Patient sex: F
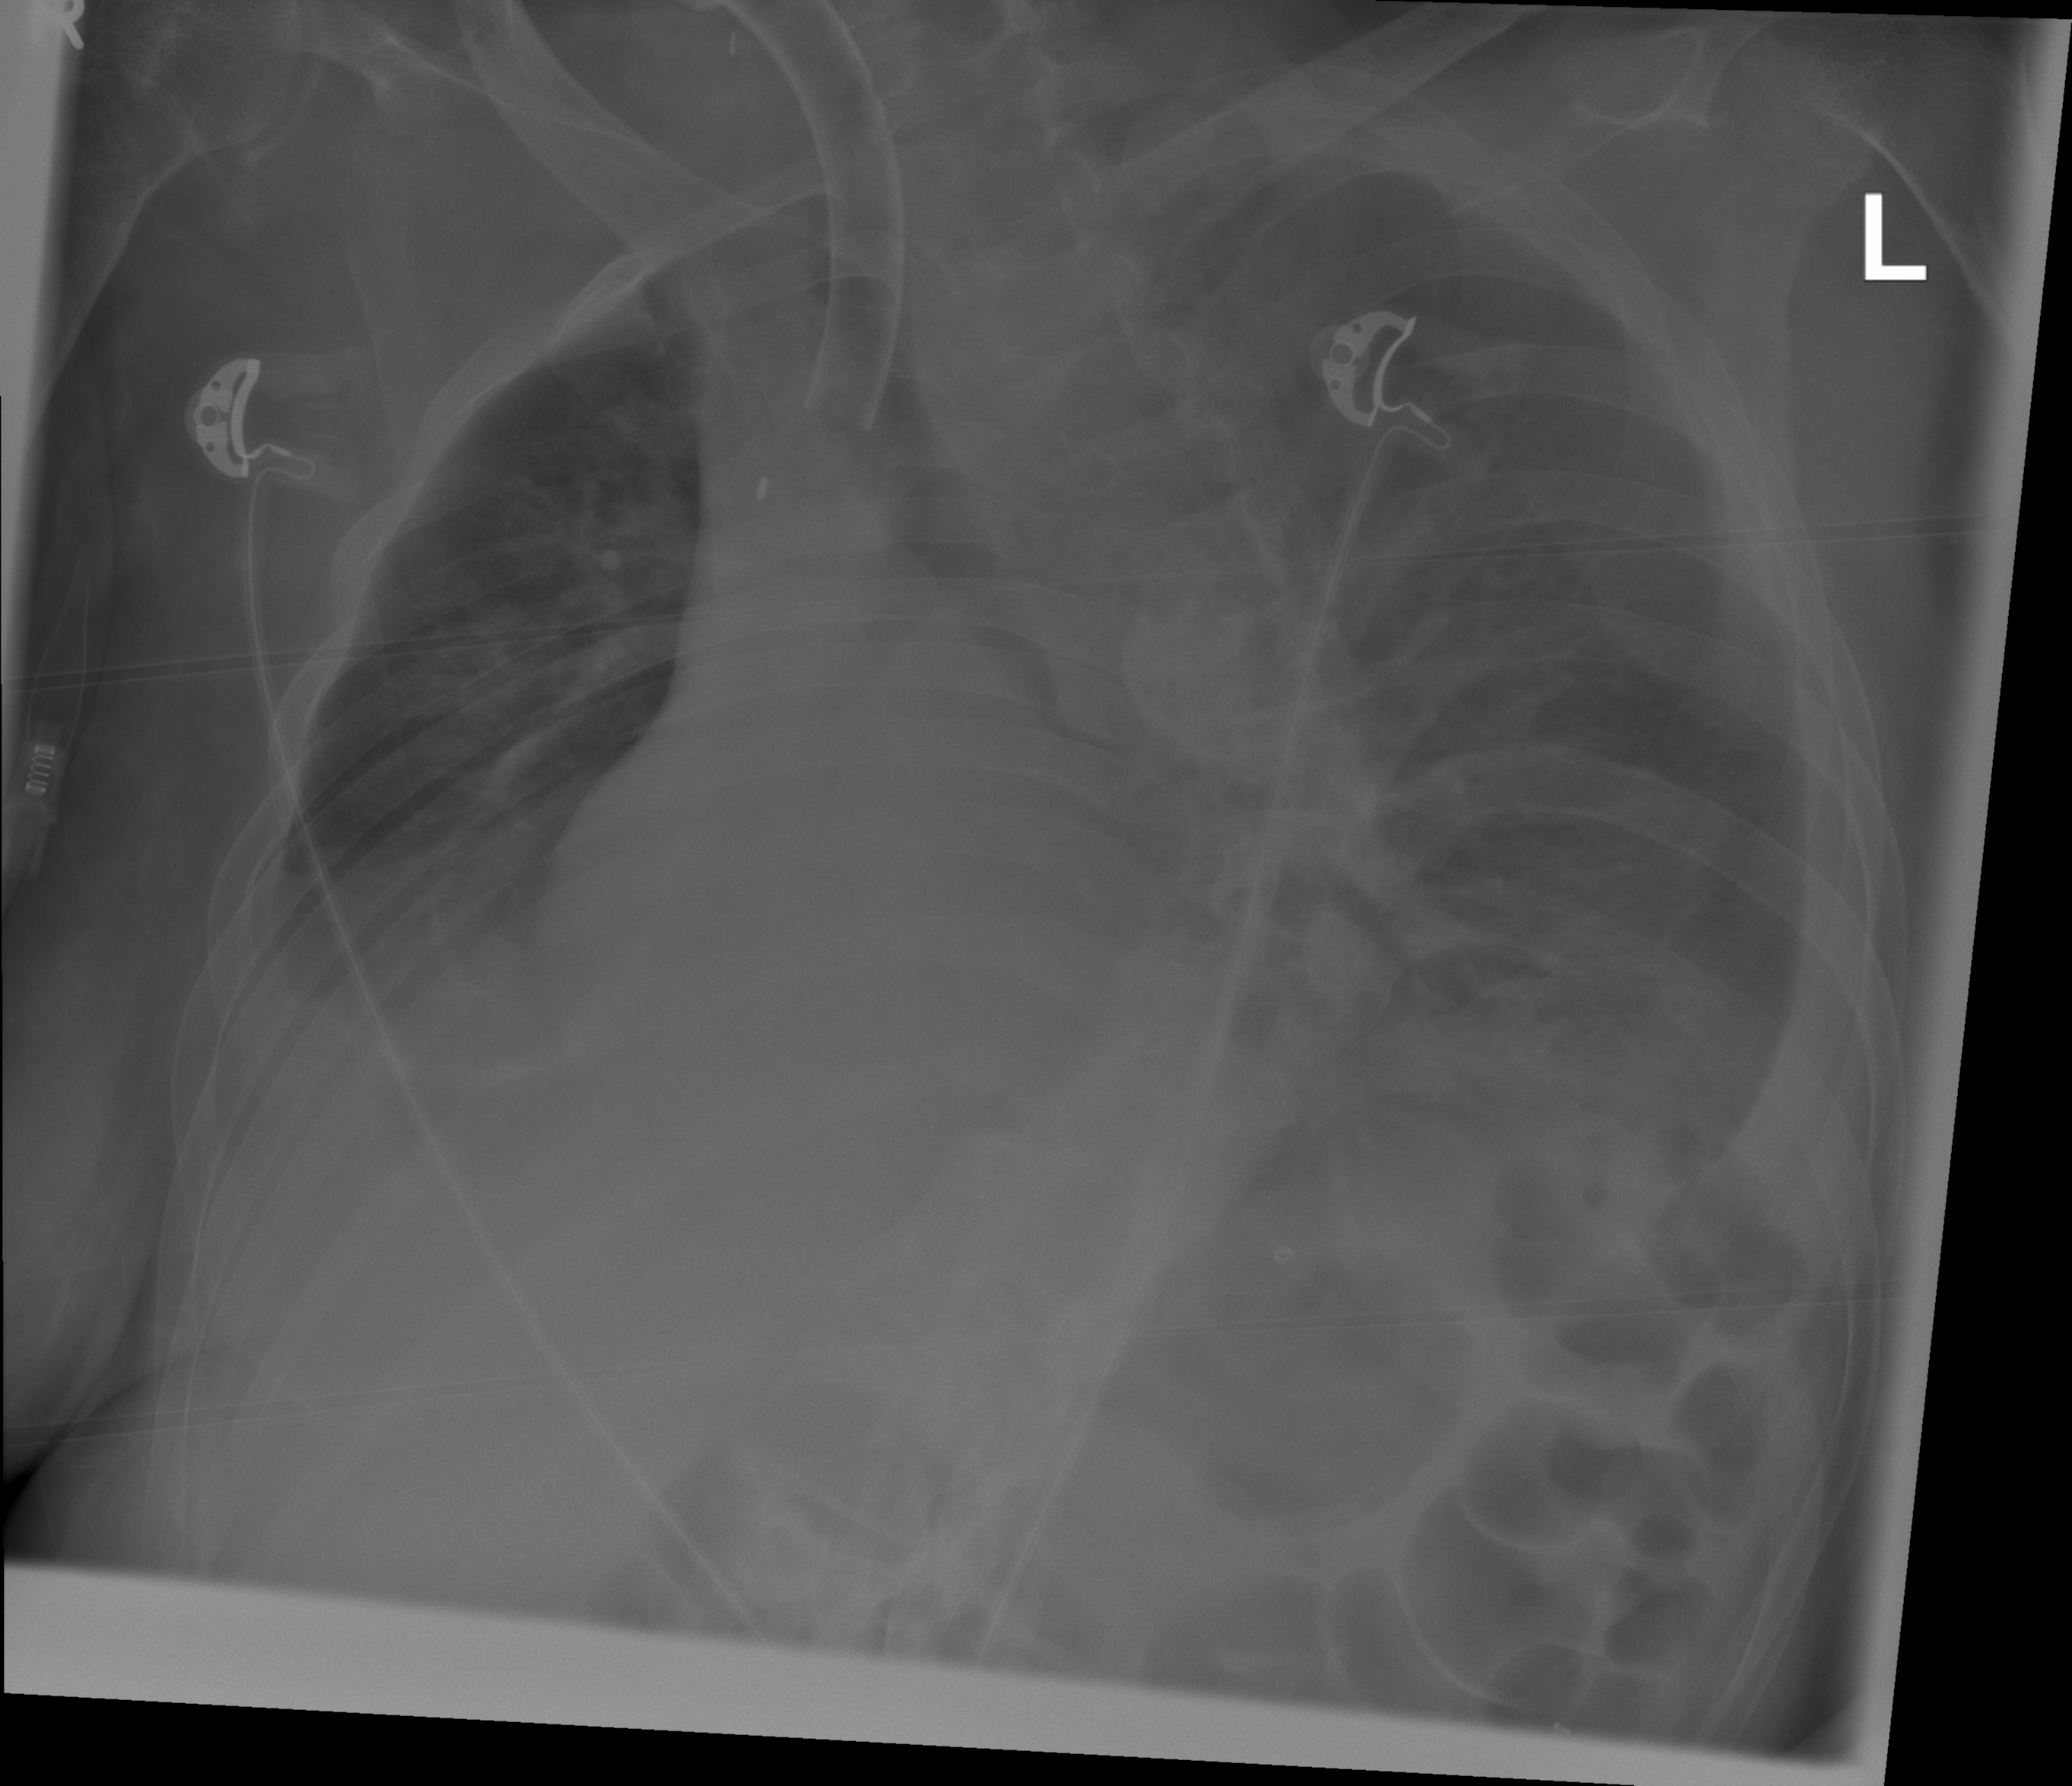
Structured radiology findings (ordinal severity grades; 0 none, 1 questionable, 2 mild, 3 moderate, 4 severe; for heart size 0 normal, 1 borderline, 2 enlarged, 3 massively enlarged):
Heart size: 0
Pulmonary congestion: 0
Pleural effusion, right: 0
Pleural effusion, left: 2
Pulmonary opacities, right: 0
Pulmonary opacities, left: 0
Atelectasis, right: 2
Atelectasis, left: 0